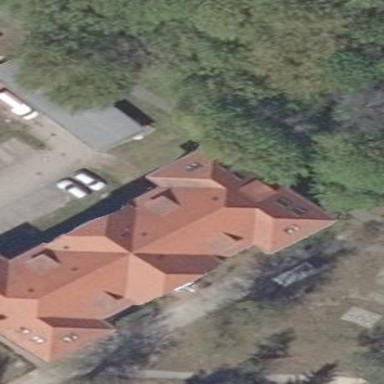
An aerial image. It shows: Office building.